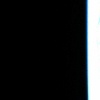
Label: space